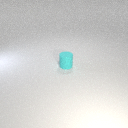
small cyan rubber cylinder